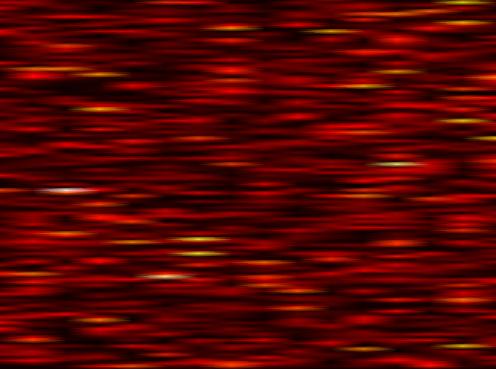
Label: UFMC